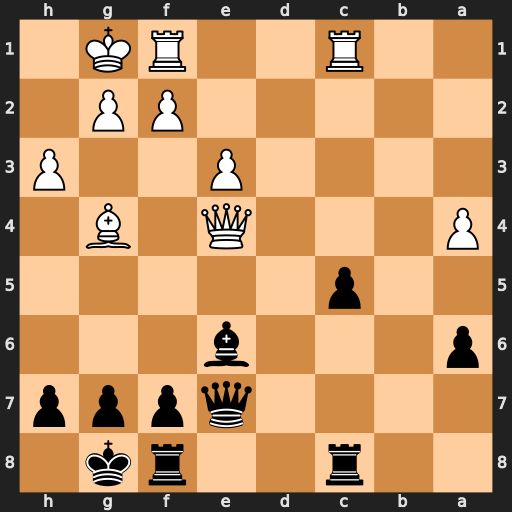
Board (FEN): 2r2rk1/4qppp/p3b3/2p5/P3Q1B1/4P2P/5PP1/2R2RK1
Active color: b
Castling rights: -
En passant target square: -
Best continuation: f5 Bxf5 Rxf5